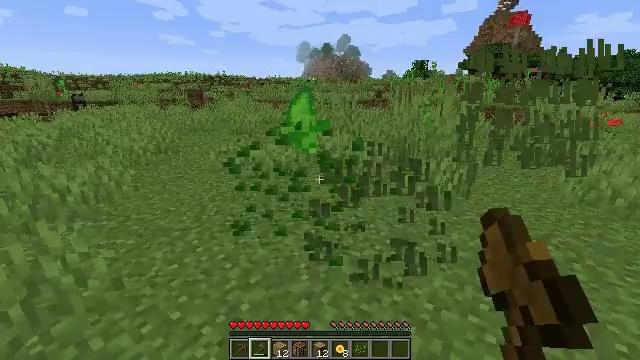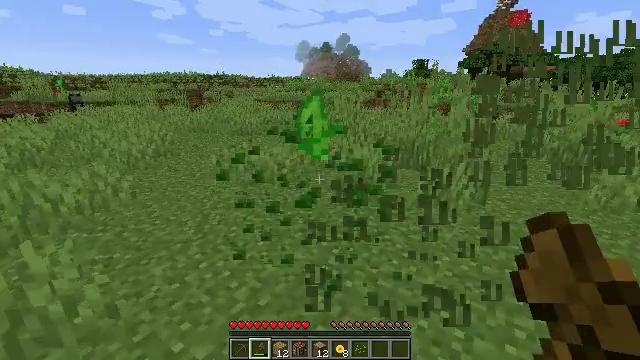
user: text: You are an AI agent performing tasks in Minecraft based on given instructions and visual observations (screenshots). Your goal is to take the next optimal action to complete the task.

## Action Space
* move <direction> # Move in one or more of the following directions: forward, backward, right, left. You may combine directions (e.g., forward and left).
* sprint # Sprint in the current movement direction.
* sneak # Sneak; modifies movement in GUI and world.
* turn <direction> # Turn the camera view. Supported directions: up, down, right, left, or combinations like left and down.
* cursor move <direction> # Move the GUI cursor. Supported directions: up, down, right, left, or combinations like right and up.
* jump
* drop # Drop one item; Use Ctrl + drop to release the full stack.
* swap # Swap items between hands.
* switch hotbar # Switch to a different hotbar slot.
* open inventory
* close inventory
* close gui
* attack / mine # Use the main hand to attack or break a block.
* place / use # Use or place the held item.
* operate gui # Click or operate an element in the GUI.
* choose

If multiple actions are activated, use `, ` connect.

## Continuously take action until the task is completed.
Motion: motion action
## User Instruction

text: Mine the sunflower from the ground.
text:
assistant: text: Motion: move forward and move left, attack / mine
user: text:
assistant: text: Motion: attack / mine